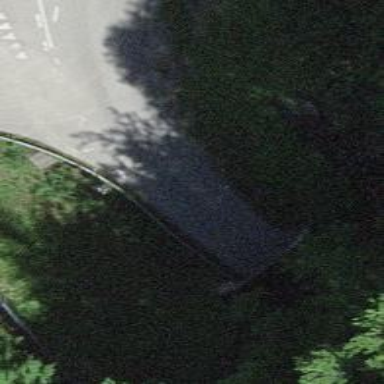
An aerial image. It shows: Service road with paved surface.